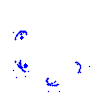
Particle: proton